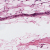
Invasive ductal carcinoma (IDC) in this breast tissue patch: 0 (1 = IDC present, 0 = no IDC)